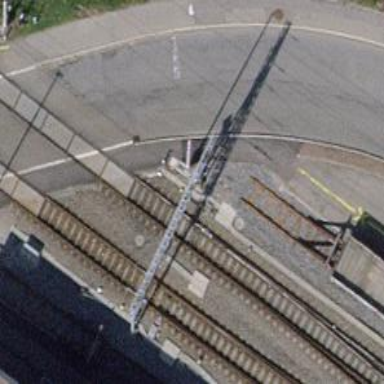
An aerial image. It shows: Railway buffer stop.